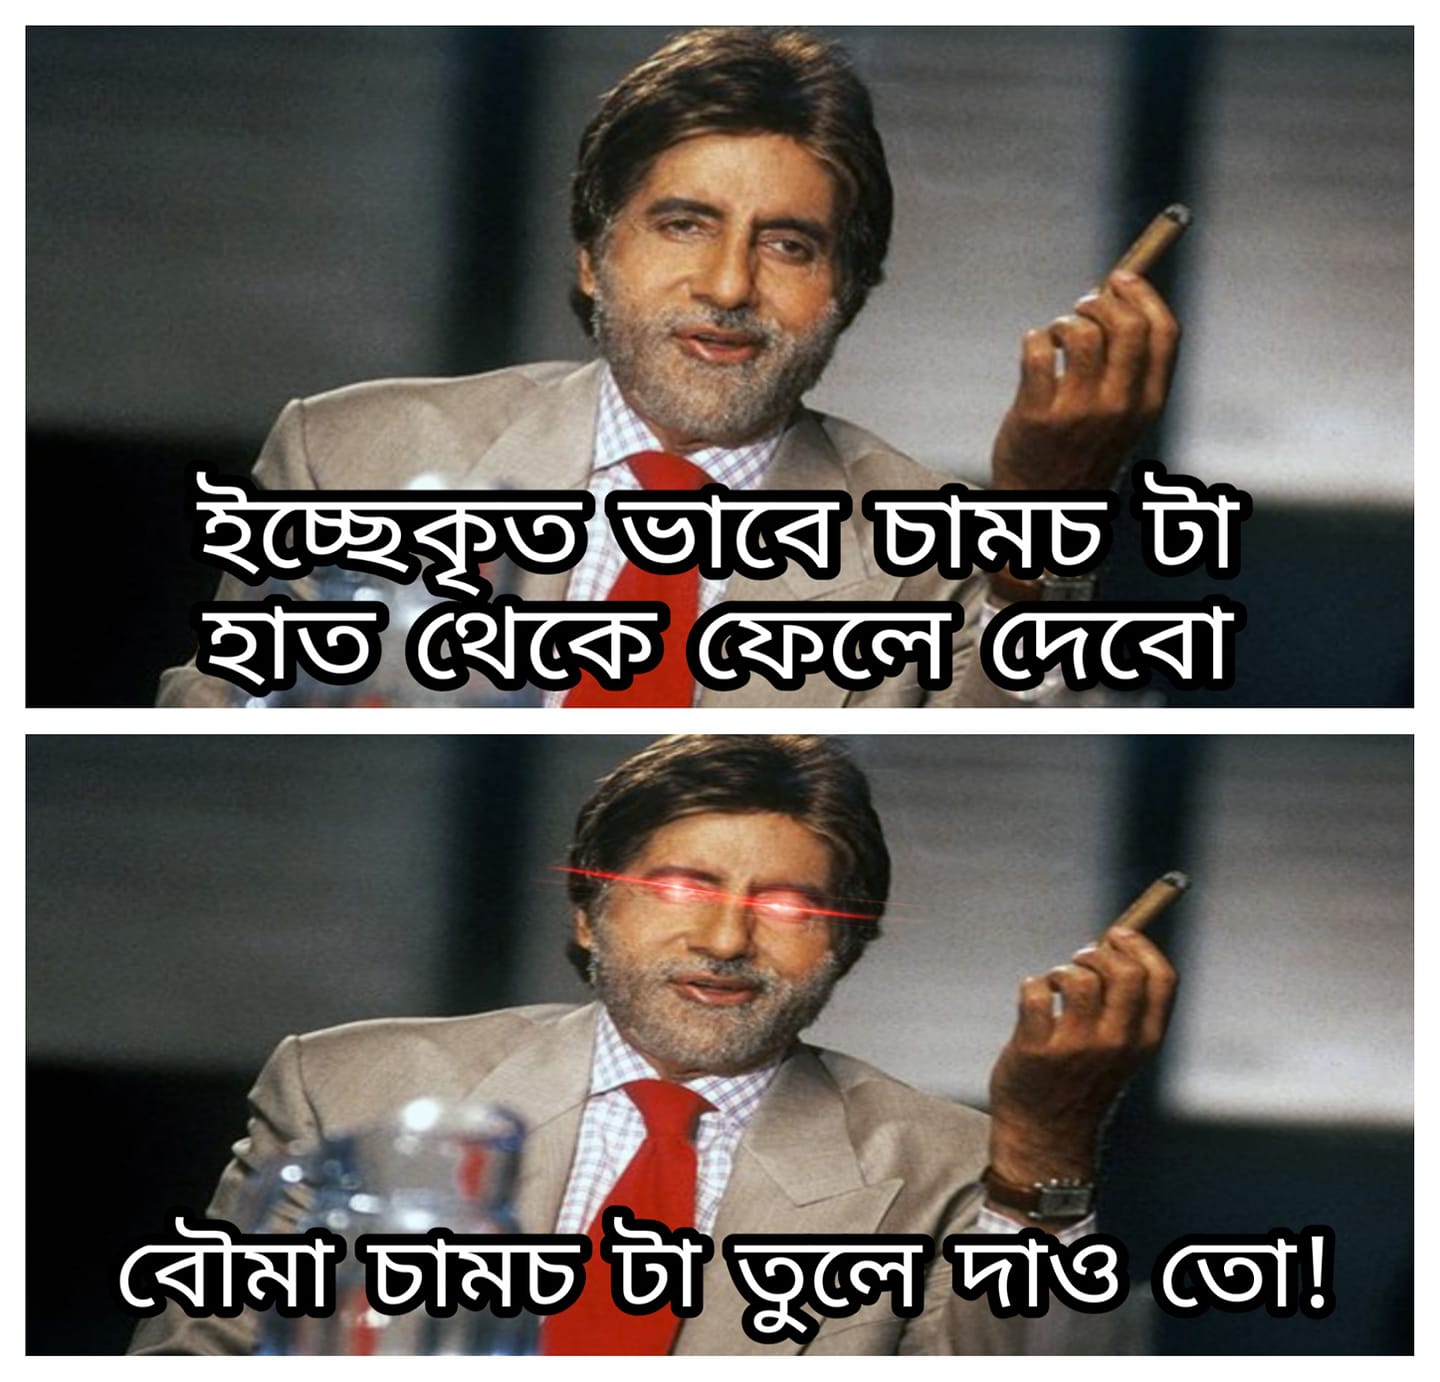
Caption: ইচ্ছেকৃত ভাবে চামচ টা হাত থেকে ফেলে দেবো   বৌমা চামচ টা তুলে দাও তো !
Label: hate